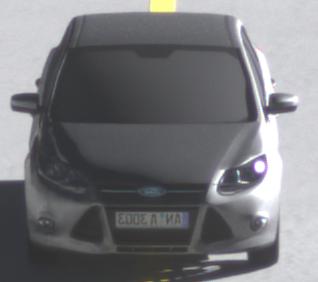
Make: Ford
Model: Focus 1.6 Ti-VCT
Detailed model: Focus (III)
Model produced from: 2011/09
Model produced until: 2014/09
Doors: 5
Color: gray
Road condition: dry road
Daytime: morning or afternoon
Contrast: high contrast